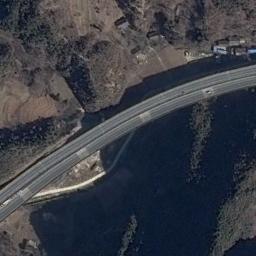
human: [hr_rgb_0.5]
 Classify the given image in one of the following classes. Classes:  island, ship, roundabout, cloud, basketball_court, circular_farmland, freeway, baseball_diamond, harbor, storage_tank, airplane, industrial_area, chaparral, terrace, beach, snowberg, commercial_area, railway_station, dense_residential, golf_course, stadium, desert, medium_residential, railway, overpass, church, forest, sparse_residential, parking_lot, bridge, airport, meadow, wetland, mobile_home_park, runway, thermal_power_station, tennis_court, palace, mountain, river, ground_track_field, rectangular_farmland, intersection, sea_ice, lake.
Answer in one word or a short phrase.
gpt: freeway